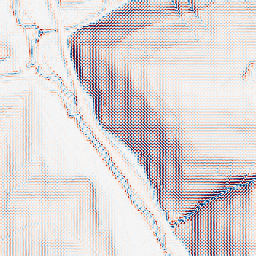
Category: wavelet
Decomposition family: wavelet_dwt
Decomposition parameters: wavelet: haar
level: 2
Upsampling method: lanczos
Upsampling parameters: scale: 4
Upsampling scale: 4